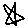
Label: star